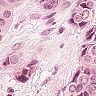
Metastatic tissue present: yes